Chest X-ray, AP view. Patient: 51 years old, sex M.
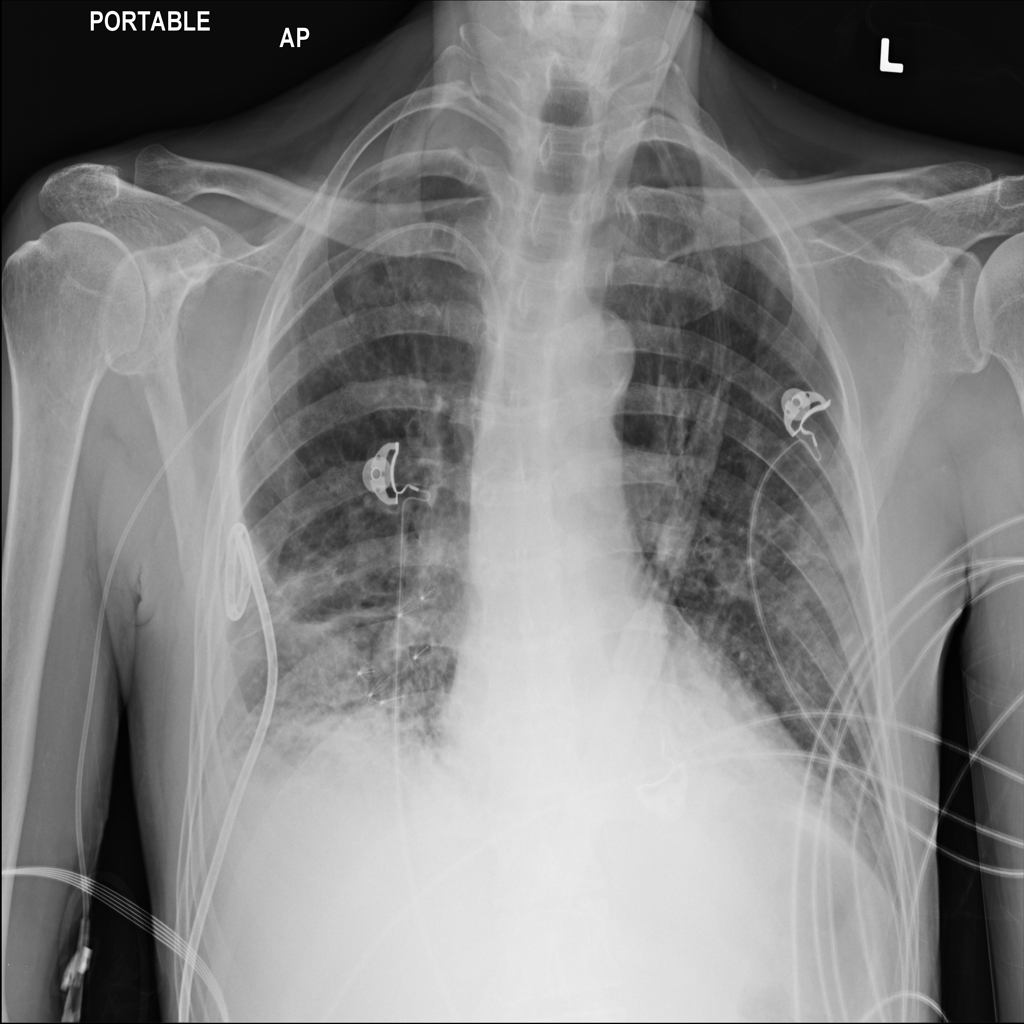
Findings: Atelectasis, Consolidation, Effusion, Pleural_Thickening